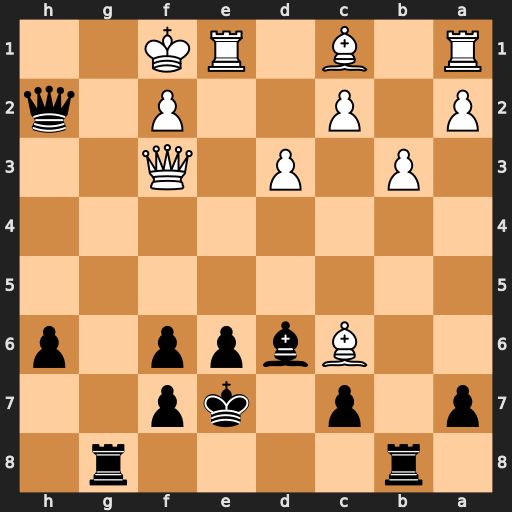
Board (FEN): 1r4r1/p1p1kp2/2Bbpp1p/8/8/1P1P1Q2/P1P2P1q/R1B1RK2
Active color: b
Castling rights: -
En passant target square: -
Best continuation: Rg1+ Ke2 Rxe1+ Kxe1 Qe5+ Kf1 Qxa1